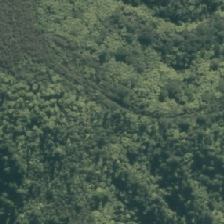
Land cover: grose_broom